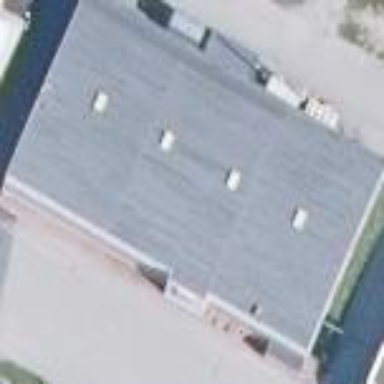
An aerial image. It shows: Building that is ice rink used for playing ice hockey.